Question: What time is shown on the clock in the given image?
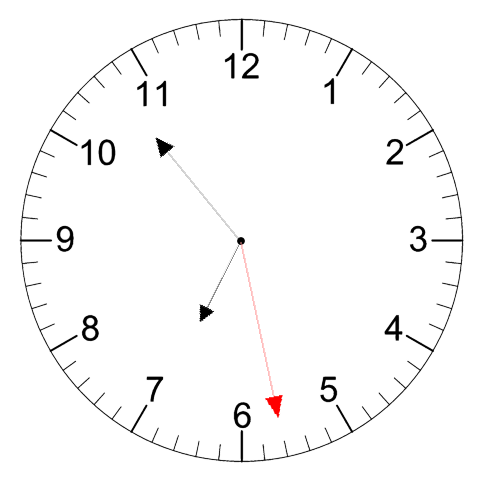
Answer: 06:53:28